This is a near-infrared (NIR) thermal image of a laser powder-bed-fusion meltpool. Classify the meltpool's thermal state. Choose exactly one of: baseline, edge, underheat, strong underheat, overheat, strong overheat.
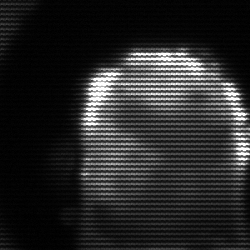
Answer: baseline